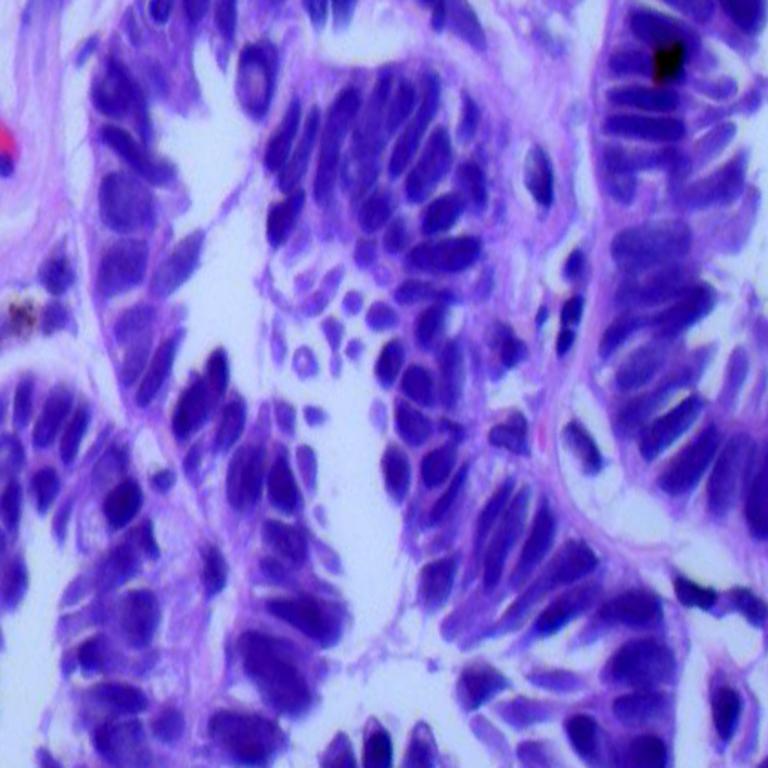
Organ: lung
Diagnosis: adenocarcinomas